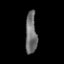
Tissue: lung
Cell type: T cells
Senescence score: 0.1494
Nuclear area (px): 461
Mean DAPI intensity: 112.497